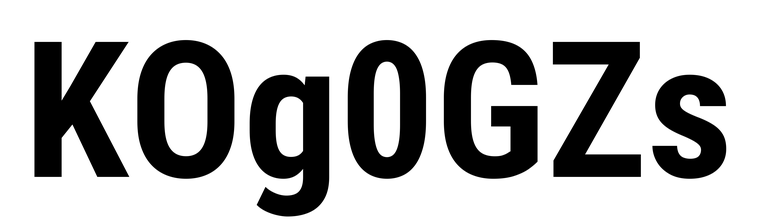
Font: Roboto_Condensed_Bold